Interaction volume radius: 10 \u00c5
Interaction volume height: 10 \u00c5
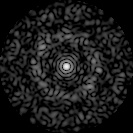
Disorder parameter: 0.8375